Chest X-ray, AP view. Patient: 6 years old, sex F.
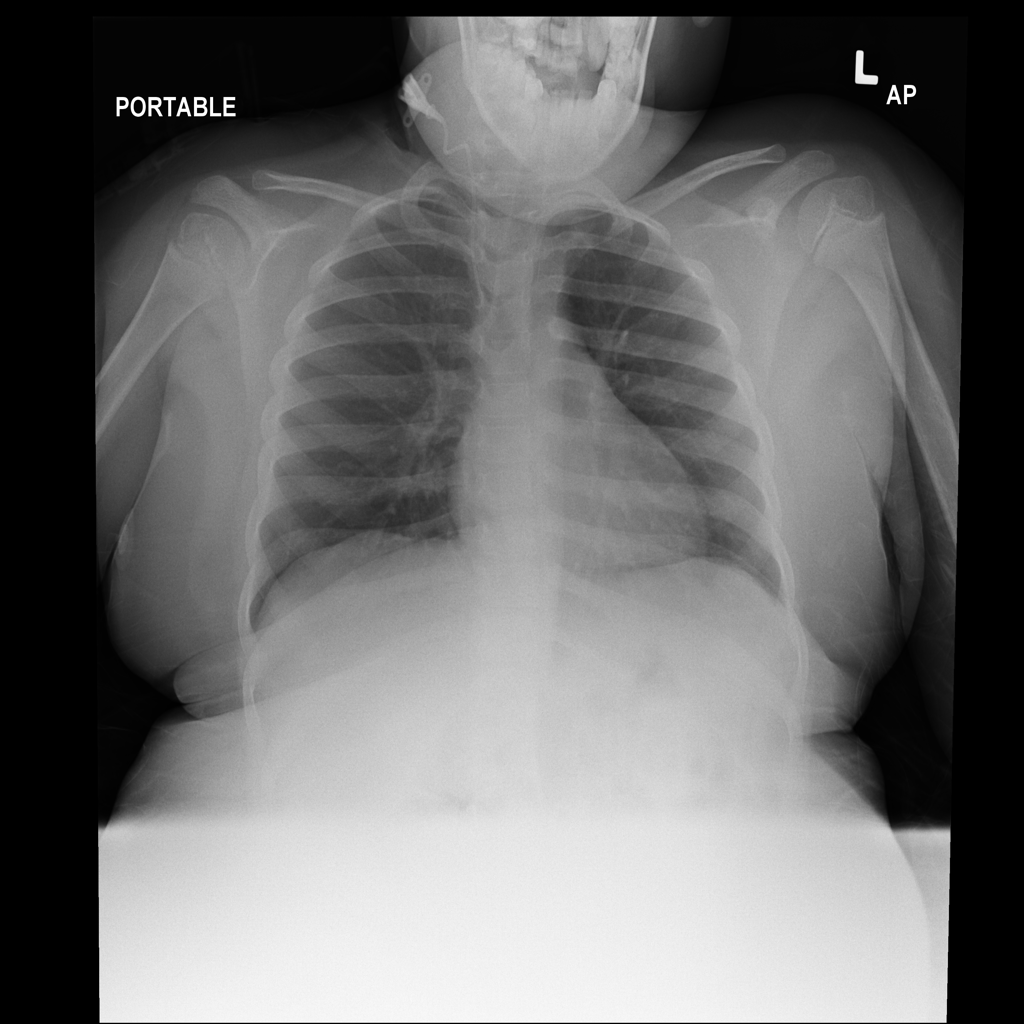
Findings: No Finding